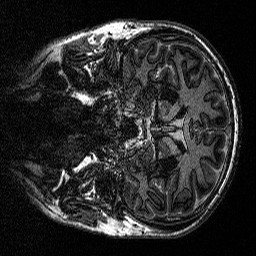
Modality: MP2RAGE
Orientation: coronal
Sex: male
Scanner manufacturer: siemens
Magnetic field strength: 3 T
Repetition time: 5 s
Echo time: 0.00292 s